Question: archive-product.php
'''
<?php if ( apply_filters( 'woocommerce_show_page_title', true ) ) : ?>
<h1><?php woocommerce_page_title(); ?></h1>
<?php endif; ?>
<?php
**do_action( 'woocommerce_archive_description' );**
?>
'''
.
This snippet is used to show an image in a banner location, this worked perfectly previously, but now I need to add banner on another location and this snippet is showing description as well. If I remove the snippet, the image is also removed.

The other hook I've added is in functions.php
'''
add_action( 'woocommerce_archive_description', 'woocommerce_category_image', 2 );
function woocommerce_category_image() {
if ( is_product_category() ){
global $wp_query;
$cat = $wp_query->get_queried_object();
$thumbnail_id = get_woocommerce_term_meta( $cat->term_id, 'thumbnail_id', true );
$image = wp_get_attachment_url( $thumbnail_id );
if ( $image ) {
echo '<div class="gb_coolection_banner"><img class="gb_promo_image" src="' . $image . '" alt="" /></div><div class="'
. 'clearboth"></div>' . $cat->description;
}
}
}
'''
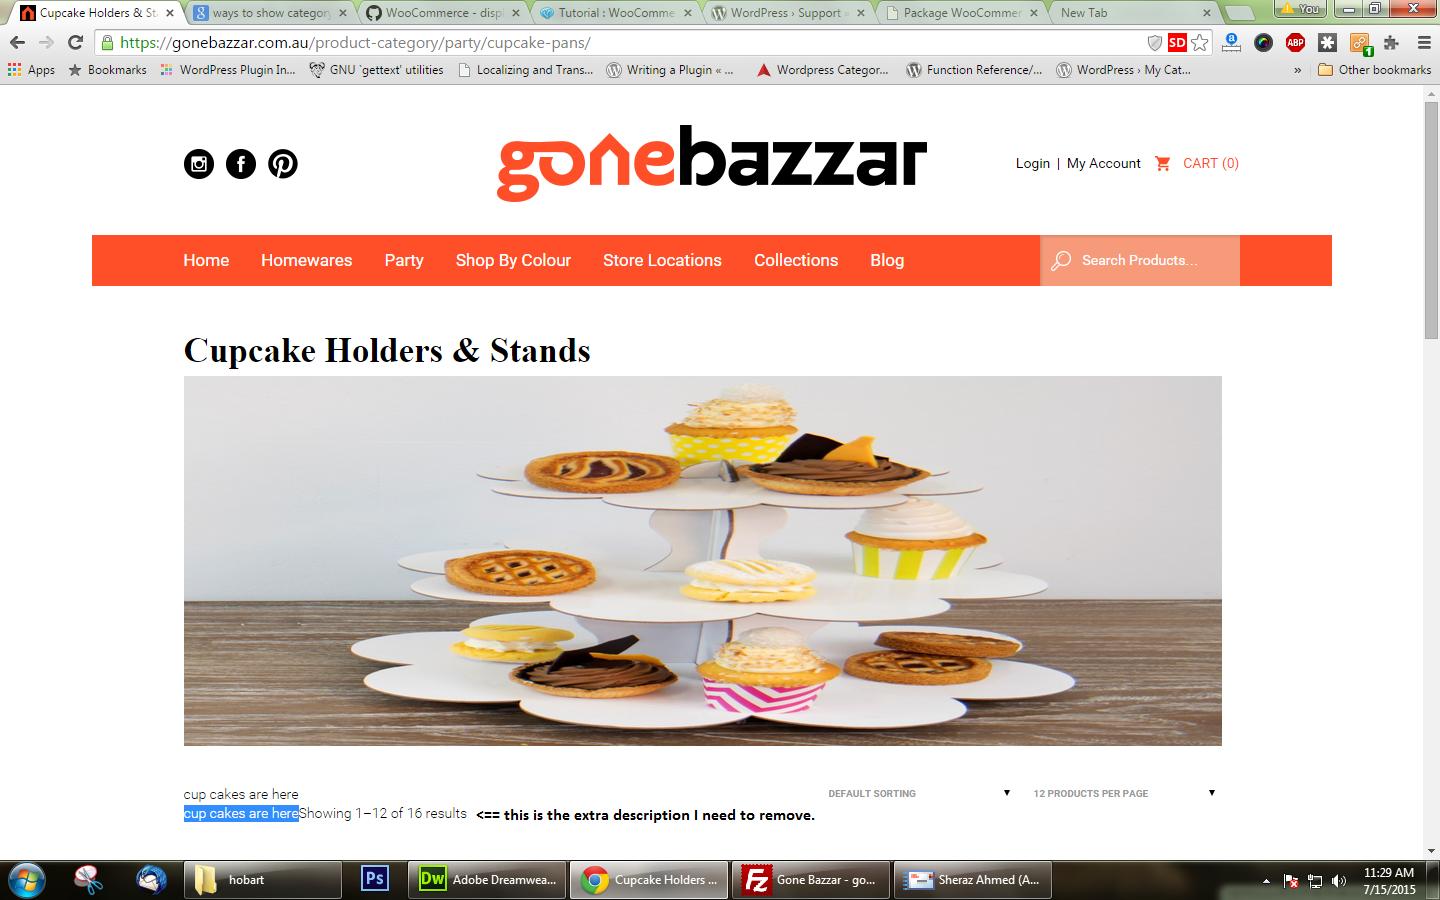
Answer: You need to unhook 'woocommerce_product_archive_description' and possibly 'woocommerce_product_archive_description' from the 'woocommerce_archive_description' hook which is visible in the <URL> template.
You would do so using <URL> in your theme's functions.php:
'''
function so_31423071_remove_archive_description(){
remove_action( 'woocommerce_archive_description', 'woocommerce_taxonomy_archive_description' );
remove_action( 'woocommerce_archive_description', 'woocommerce_product_archive_description' );
}
add_action( 'woocommerce_before_main_content', 'so_31423071_remove_archive_description' );
'''